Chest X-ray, PA view. Patient: 55 years old, sex F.
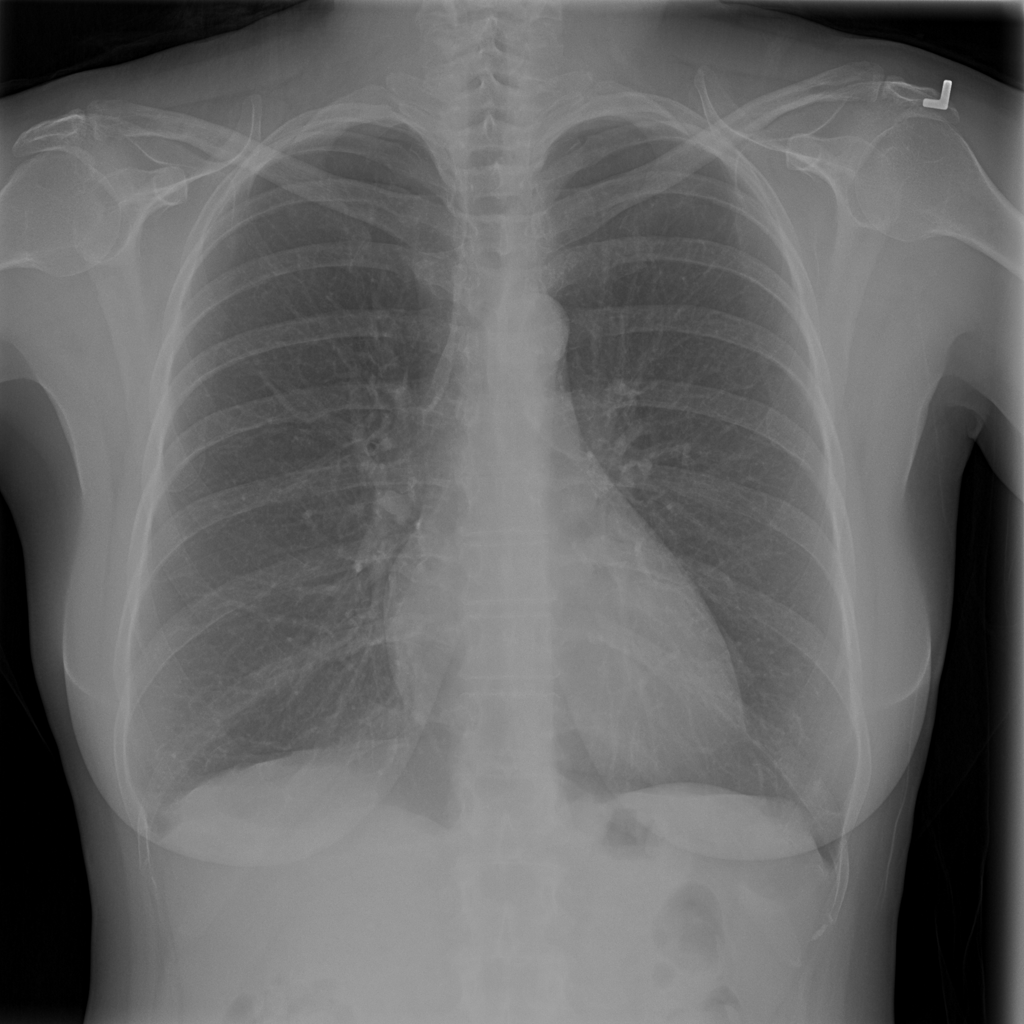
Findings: No Finding